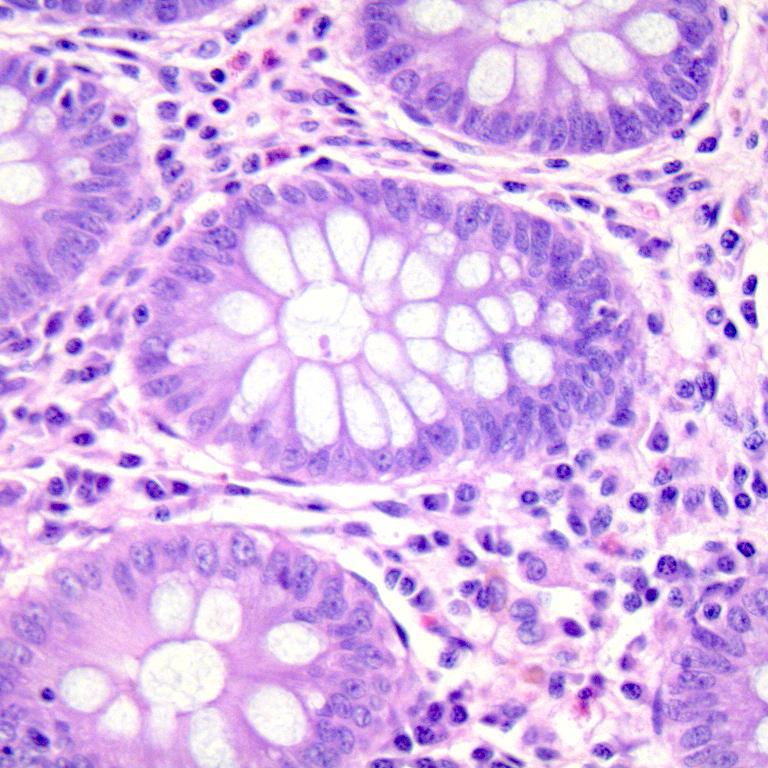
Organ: colon
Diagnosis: benign